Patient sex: F
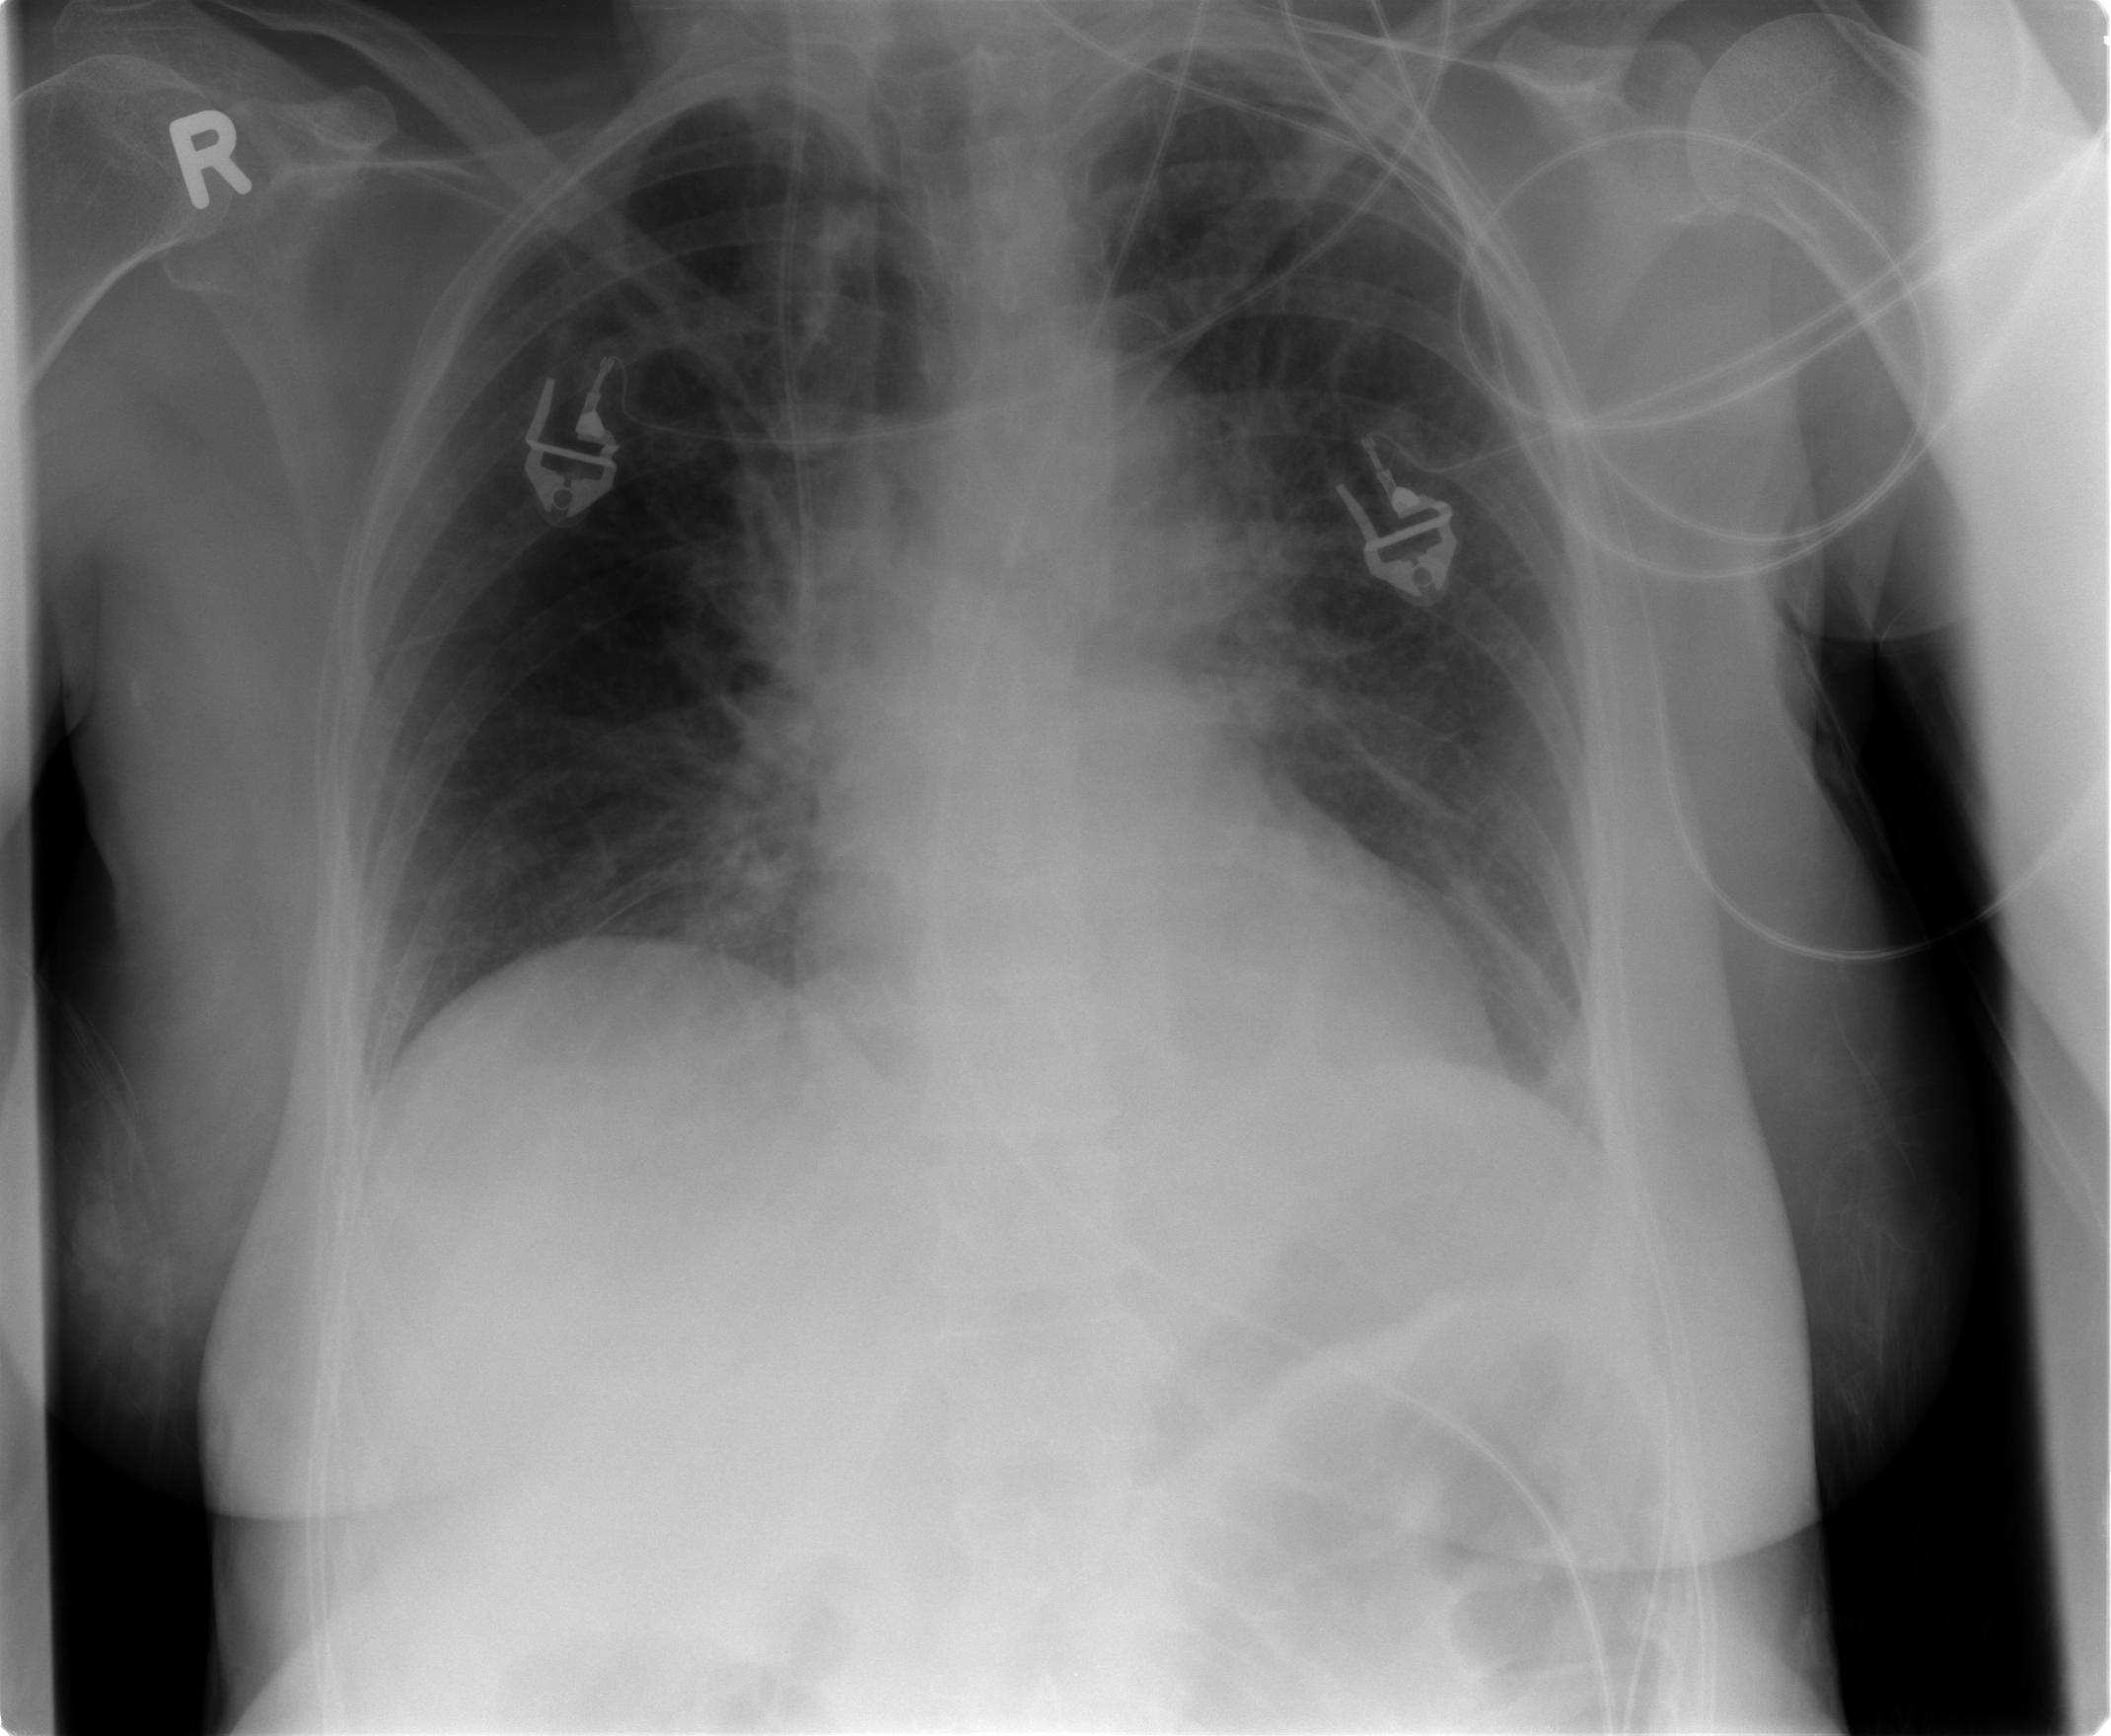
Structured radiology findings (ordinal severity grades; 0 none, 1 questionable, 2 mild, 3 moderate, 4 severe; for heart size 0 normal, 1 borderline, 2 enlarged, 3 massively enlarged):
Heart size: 0
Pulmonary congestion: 2
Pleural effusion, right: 1
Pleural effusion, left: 0
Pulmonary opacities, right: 0
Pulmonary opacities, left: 0
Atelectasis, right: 2
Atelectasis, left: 2